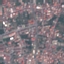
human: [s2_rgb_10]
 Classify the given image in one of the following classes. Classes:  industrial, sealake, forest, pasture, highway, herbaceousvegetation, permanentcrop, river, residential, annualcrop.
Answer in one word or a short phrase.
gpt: Residential